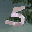
Label: 5